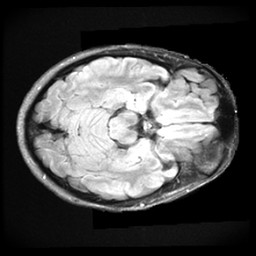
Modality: FLAIR
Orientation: axial
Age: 41
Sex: female
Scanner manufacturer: ge
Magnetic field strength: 3 T
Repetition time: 11 s
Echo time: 0.1497 s